Question: How to get the key value of a specific child in the Firebase Realtime database (Android Development)?
I want to get the value of a specific key according to the selected subject. Suppose if the user selects then I want to get '' (in the blue box). I tried to get the subject name and subject unique keys in the list and then compare it with the string selected by the user, but don't know why I am getting a null value. How can I do it?
'''
public String getSubjectUuid() {
List<String> subjectNamesList = new ArrayList<>();
List<String> subjectUuidList = new ArrayList<>();
DatabaseReference addedSubjectReference = FirebaseDatabase
.getInstance()
.getReference(classCreatorPhoneNo + "/" + "class_list" + "/" + classUuid + "/" + "added_subject");
addedSubjectReference
.addChildEventListener(new ChildEventListener() {
@Override
public void onChildAdded(@NonNull DataSnapshot snapshot, @Nullable String previousChildName) {
if (snapshot.exists()) {
subjectNamesList.add(snapshot.child("subject_name").getValue(String.class));
subjectUuidList.add(snapshot.child("subject_uuid").getValue(String.class));
}
}
@Override
public void onChildChanged(@NonNull DataSnapshot snapshot, @Nullable String previousChildName) {
}
@Override
public void onChildRemoved(@NonNull DataSnapshot snapshot) {
}
@Override
public void onChildMoved(@NonNull DataSnapshot snapshot, @Nullable String previousChildName) {
}
@Override
public void onCancelled(@NonNull DatabaseError error) {
}
});
for (int i = 0; i < subjectNamesList.size(); i++) {
if (selectedSubject.equals(subjectNamesList.get(i))) {
classKey = subjectUuidList.get(i);
break;
}
}
return classKey;
}
'''

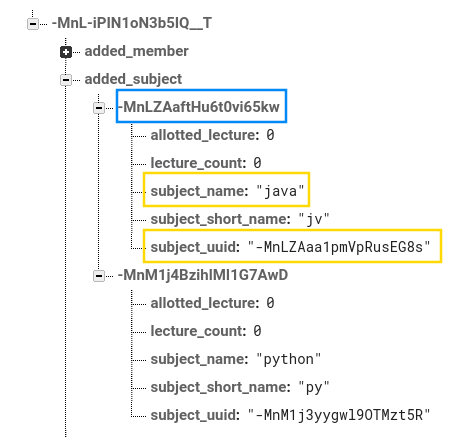
Answer: You're looking to <URL> that orders/filters on your 'subject_name' field. Something like this should do the trick:
'''
addedSubjectReference
.orderByChild("subject_name") // First order on a property
.equalTo("java") // Then filter on a value
.addChildEventListener(new ChildEventListener() {
@Override
public void onChildAdded(@NonNull DataSnapshot snapshot, @Nullable String previousChildName) {
//if (snapshot.exists()) { // This is not needed inside 'onChildAdded'
subjectNamesList.add(snapshot.child("subject_name").getValue(String.class));
subjectUuidList.add(snapshot.child("subject_uuid").getValue(String.class));
//}
}
'''